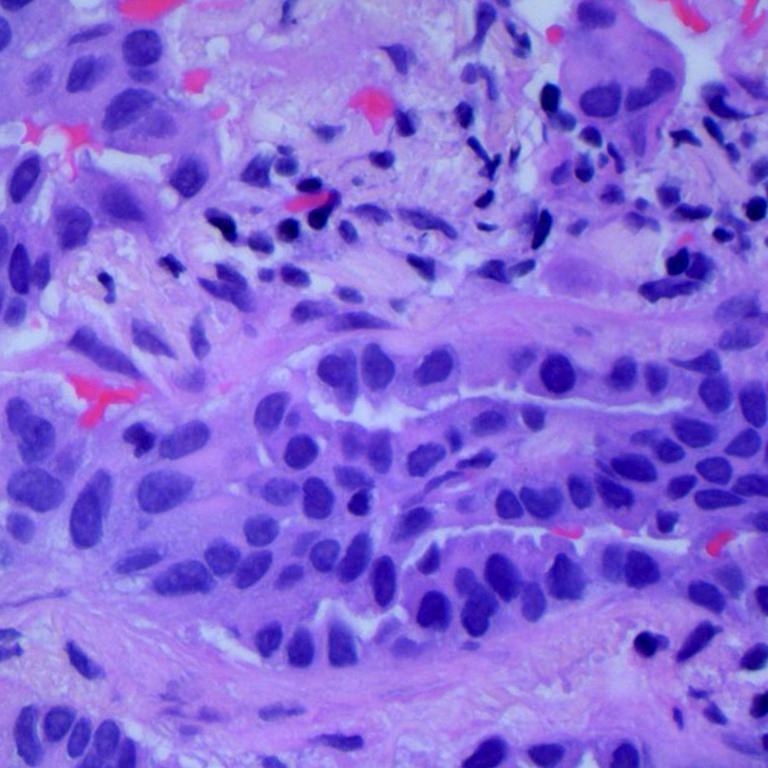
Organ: lung
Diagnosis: adenocarcinomas